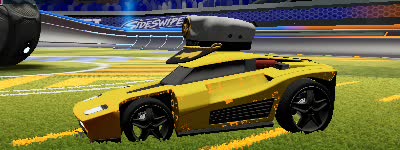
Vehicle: breakout